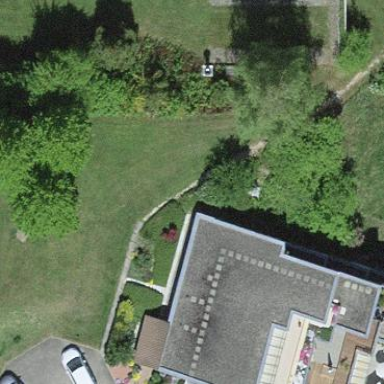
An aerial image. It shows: Terrace building.